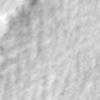
Label: no_change